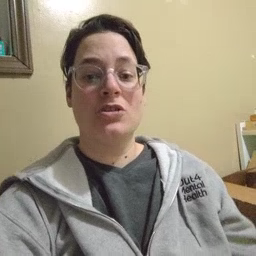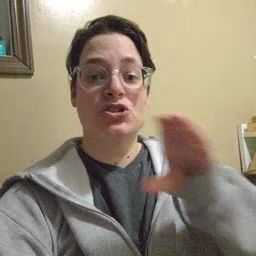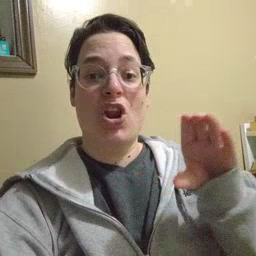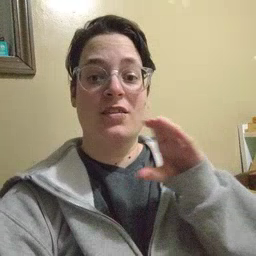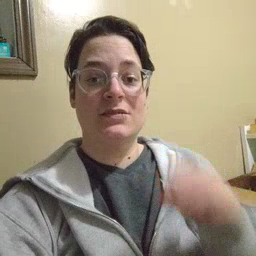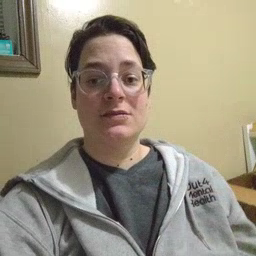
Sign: chocolate